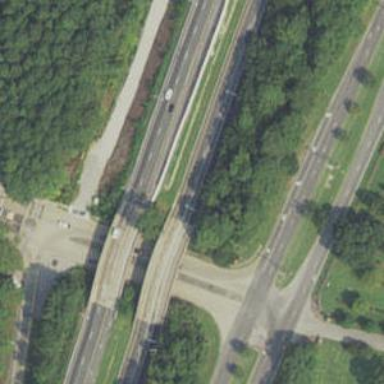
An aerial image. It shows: Bridge over motorway.